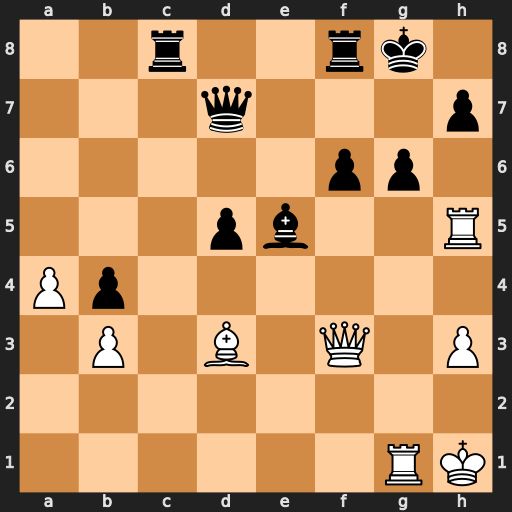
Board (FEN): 2r2rk1/3q3p/5pp1/3pb2R/Pp6/1P1B1Q1P/8/6RK
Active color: w
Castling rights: -
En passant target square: -
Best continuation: Bxg6 hxg6 Rxg6+ Kf7 Rh7+